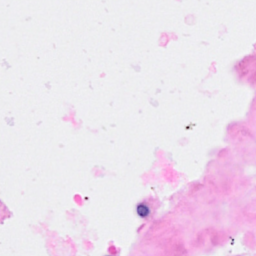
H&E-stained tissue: Breast